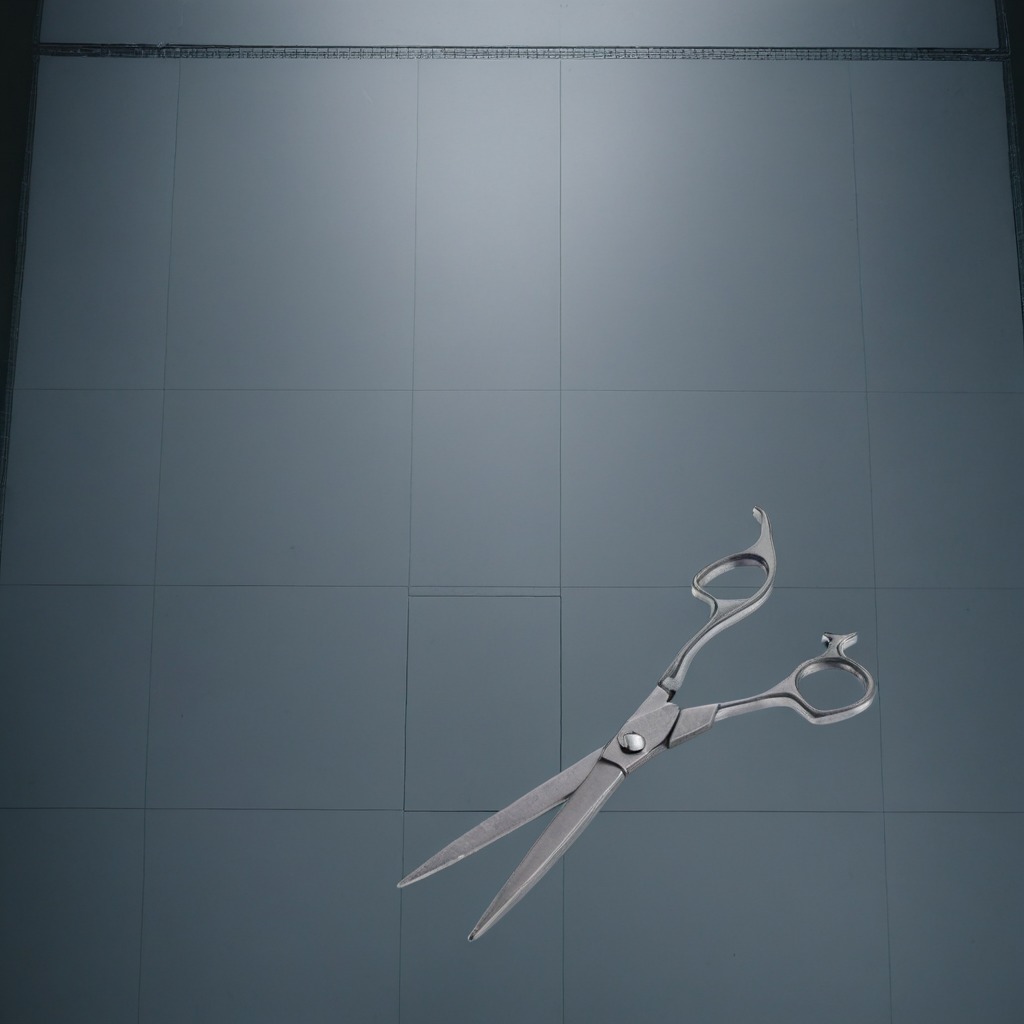
A scissor lies on the toolbox surface in an airplane hangar workshop 8K.